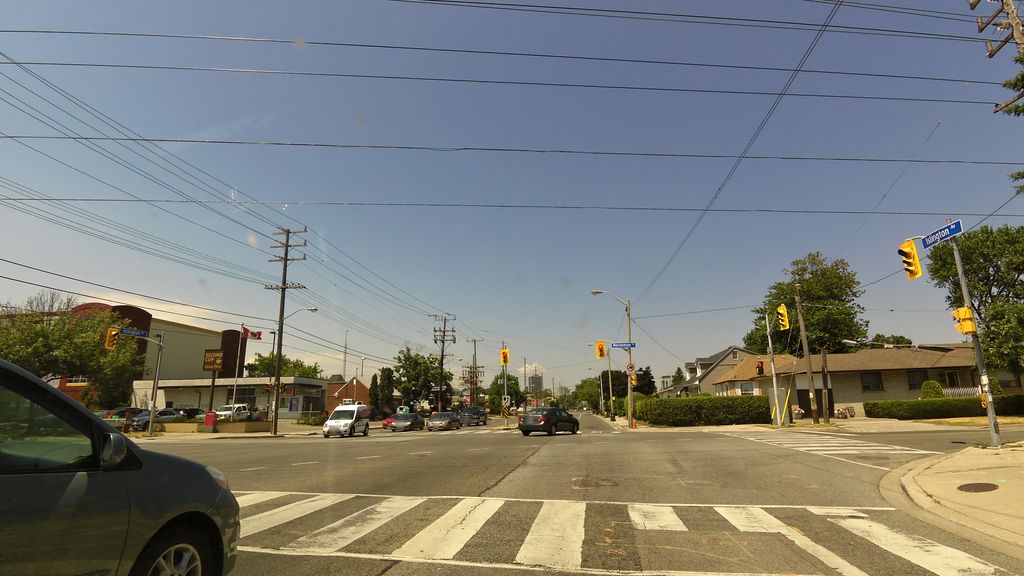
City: toronto